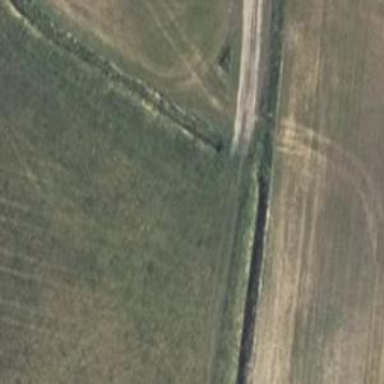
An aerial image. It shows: Grass track with Grade 4 tracktype.